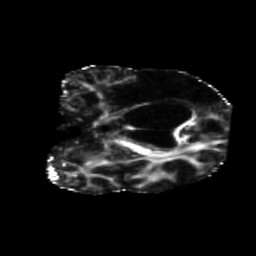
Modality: FA
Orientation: coronal
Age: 71
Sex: female
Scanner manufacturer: siemens
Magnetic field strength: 3 T
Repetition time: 5.47 s
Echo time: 0.0854 s